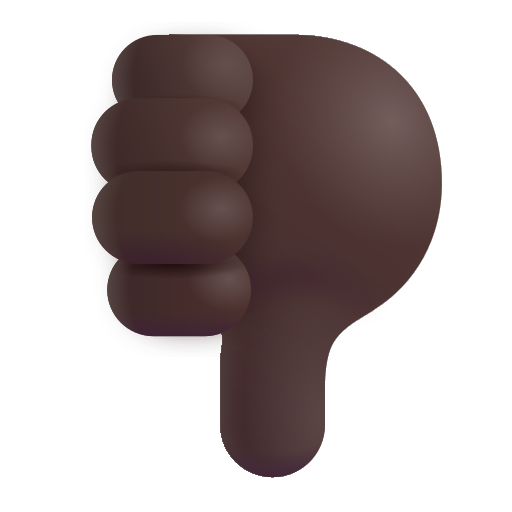
thumbs down color dark